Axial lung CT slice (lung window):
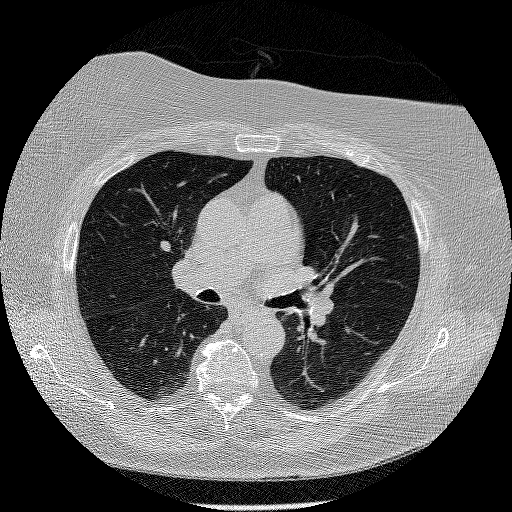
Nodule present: no